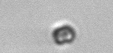
Label: nanoplankton_mix